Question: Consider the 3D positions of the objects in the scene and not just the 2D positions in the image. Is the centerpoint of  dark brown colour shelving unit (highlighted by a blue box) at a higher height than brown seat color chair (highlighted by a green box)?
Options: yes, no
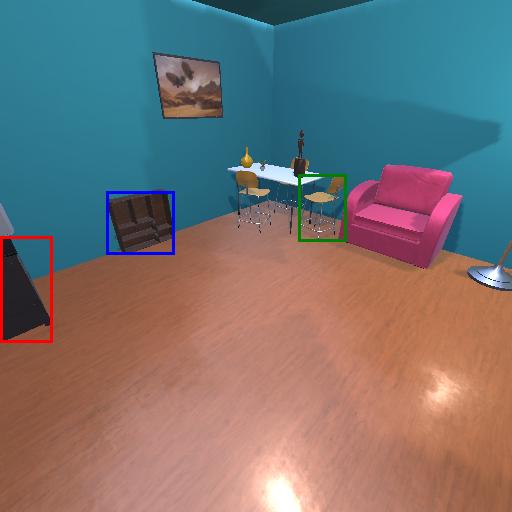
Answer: yes